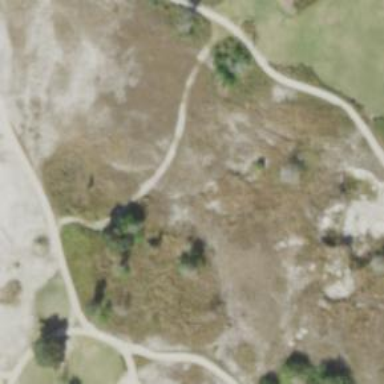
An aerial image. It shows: Path for both roads and golfers.